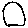
Label: circle